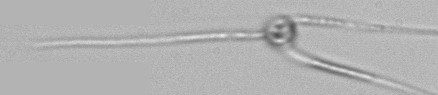
Label: Chaetoceros_danicus